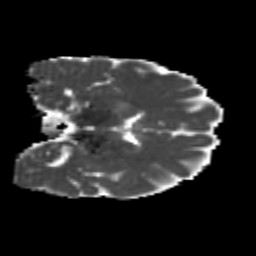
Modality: MD
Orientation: coronal
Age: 20
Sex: female
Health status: healthy
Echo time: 0.074 s